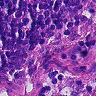
Metastatic tissue present: no